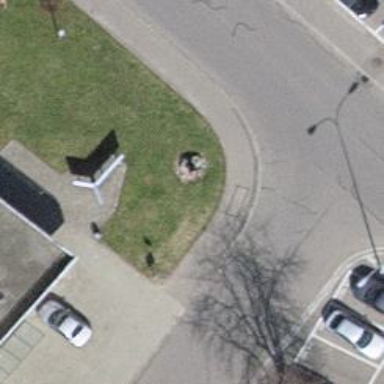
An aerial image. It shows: Fountain.